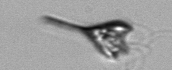
Label: Pyramimonas_longicauda